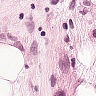
Metastatic tissue present: yes